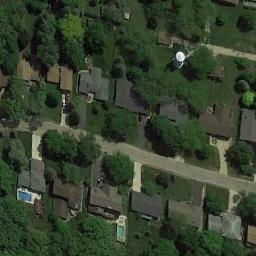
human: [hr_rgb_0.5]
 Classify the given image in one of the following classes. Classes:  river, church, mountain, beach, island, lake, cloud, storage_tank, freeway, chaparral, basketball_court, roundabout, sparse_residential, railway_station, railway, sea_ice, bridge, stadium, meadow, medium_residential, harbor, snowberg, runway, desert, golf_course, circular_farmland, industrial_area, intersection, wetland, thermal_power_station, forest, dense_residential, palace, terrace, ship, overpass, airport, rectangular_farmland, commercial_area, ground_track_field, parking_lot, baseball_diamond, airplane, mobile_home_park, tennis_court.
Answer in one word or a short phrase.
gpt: medium_residential